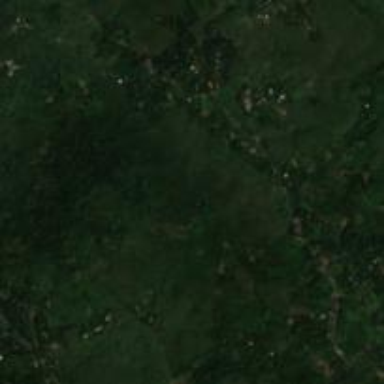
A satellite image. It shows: Orchard with rubber crops.